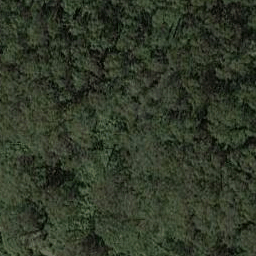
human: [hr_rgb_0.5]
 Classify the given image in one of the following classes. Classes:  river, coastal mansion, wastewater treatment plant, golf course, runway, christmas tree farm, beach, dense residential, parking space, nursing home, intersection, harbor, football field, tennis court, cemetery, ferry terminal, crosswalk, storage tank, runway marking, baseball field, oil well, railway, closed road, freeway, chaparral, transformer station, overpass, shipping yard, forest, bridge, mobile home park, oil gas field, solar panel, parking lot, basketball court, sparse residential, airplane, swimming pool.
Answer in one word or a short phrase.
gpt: forest